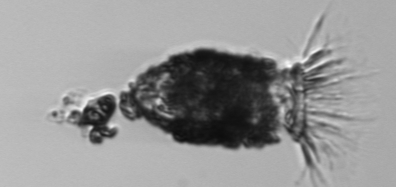
Label: Stenosemella_pacifica